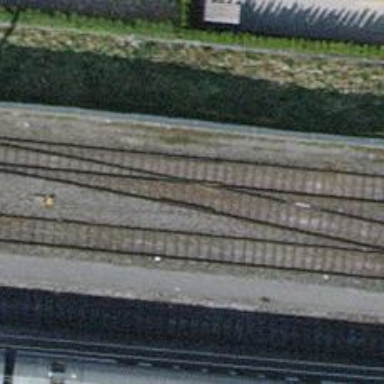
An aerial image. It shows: Single-track electrified railway yard with contact line electrification.